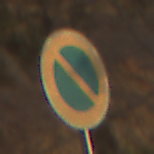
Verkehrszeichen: EingeschraenktesHalteverbot
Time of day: SunriseSunset
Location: Outdoor (Nature)
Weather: PartlyCloudy
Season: NotSpecified
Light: Natural